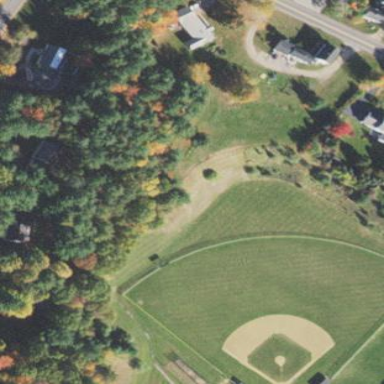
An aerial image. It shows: Baseball pitch for leisure land activities.